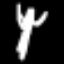
Label: fork